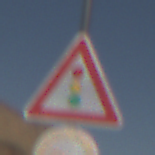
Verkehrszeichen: Lichtzeichenanlage
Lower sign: UeberholverbotKraftfahrzeuge
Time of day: Midday
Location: Outdoor (Nature)
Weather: Clear
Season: NotSpecified
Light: Natural